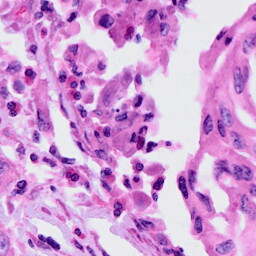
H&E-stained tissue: Cervix